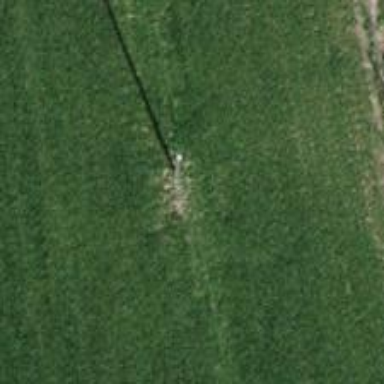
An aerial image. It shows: Minor power line.